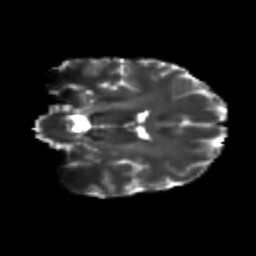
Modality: T2w
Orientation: coronal
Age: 25
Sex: male
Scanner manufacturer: siemens
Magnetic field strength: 3 T
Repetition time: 3.5 s
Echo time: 0.125 s